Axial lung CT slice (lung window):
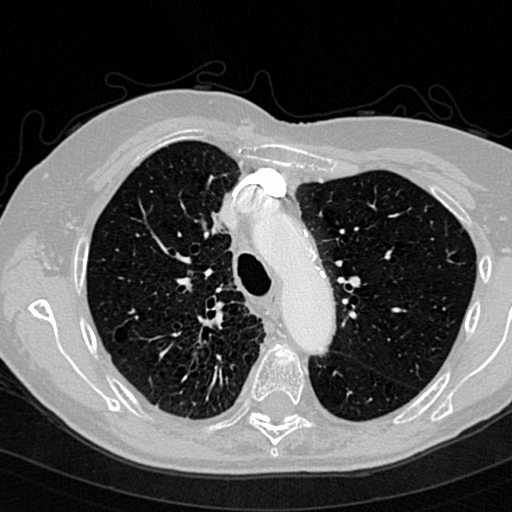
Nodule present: no